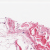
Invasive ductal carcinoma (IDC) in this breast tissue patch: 0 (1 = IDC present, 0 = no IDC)